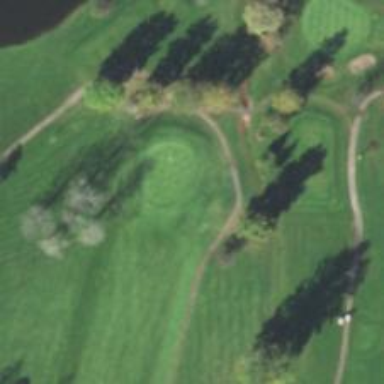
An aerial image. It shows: Golf hole.